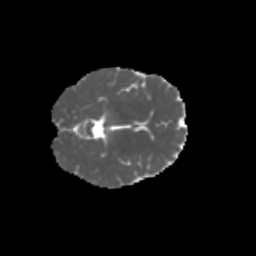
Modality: MD
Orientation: axial
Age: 6
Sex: male
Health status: healthy